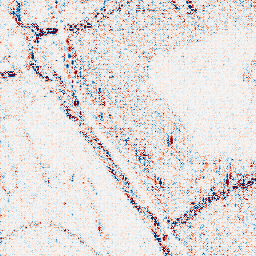
Category: wavelet
Decomposition family: wavelet_reverse_biorthogonal
Decomposition parameters: wavelet: rbio5.5
level: 1
Upsampling method: bilinear
Upsampling parameters: scale: 4
Upsampling scale: 4